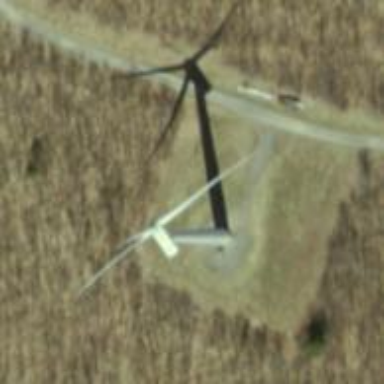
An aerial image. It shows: Wind generator using horizontal axis wind turbines.